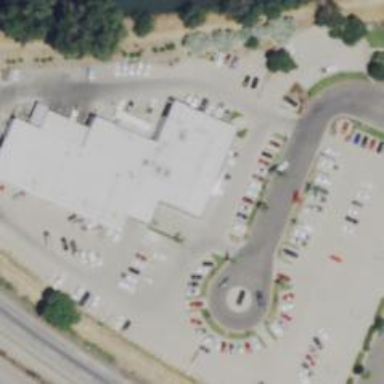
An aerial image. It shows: Commercial building with car shop.